Chest X-ray:
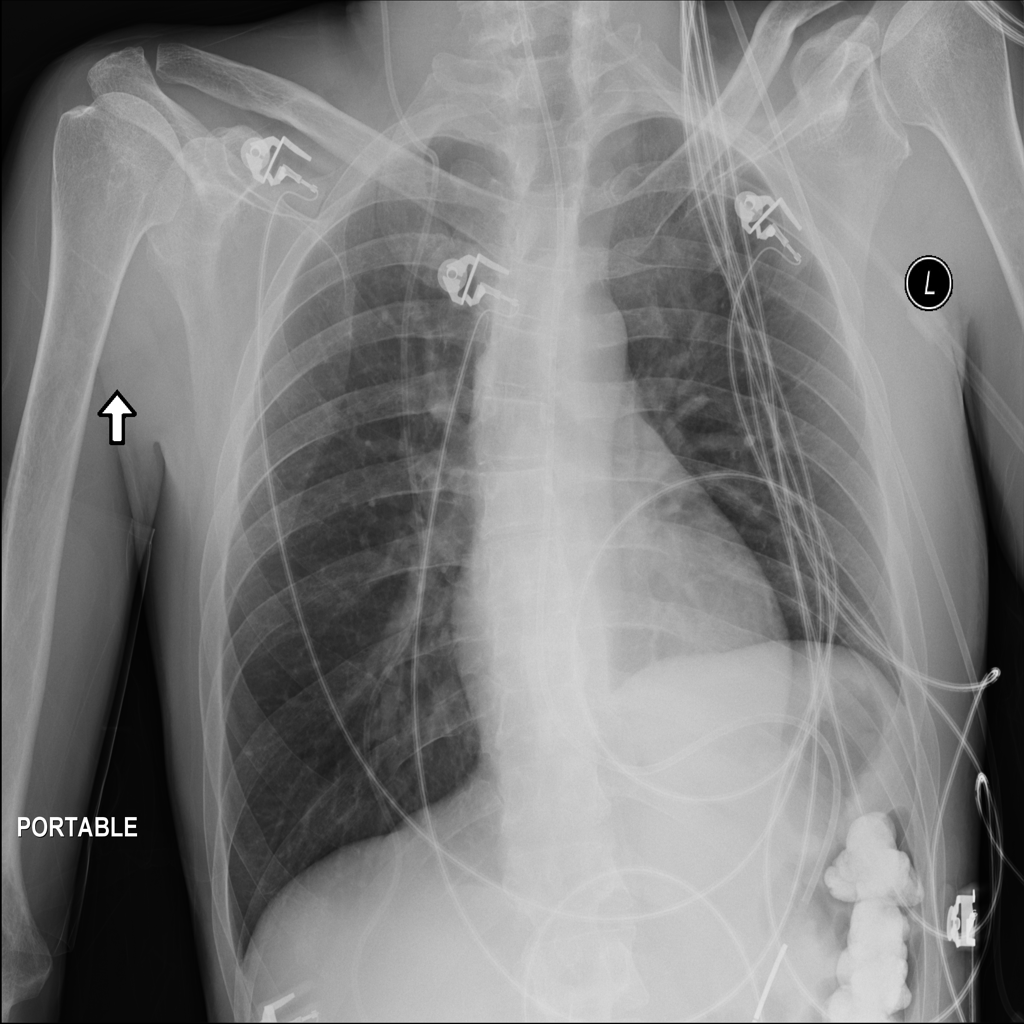
No abnormal finding: yes